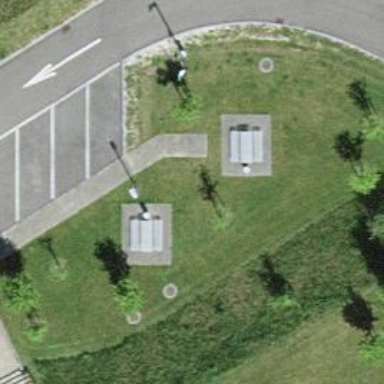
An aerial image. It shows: Picnic table located in leisure land area.